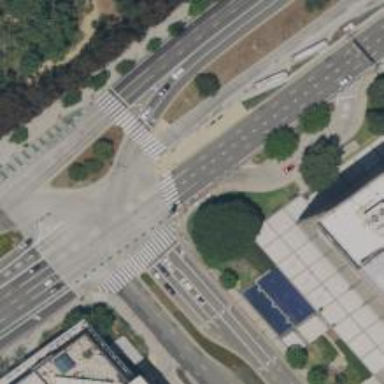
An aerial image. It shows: Zebra crossing on the road.